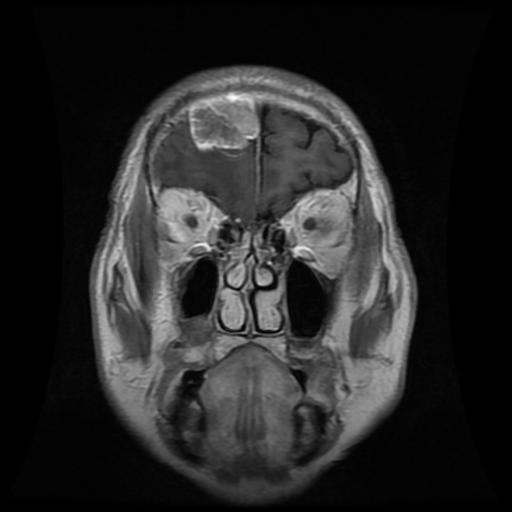
Label: meningioma